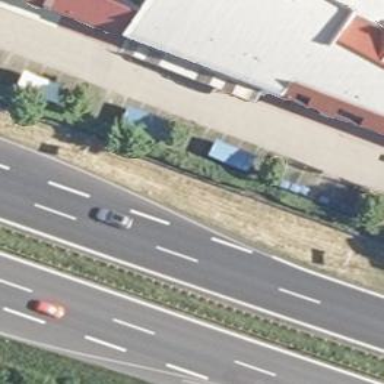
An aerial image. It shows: Asphalt motorway of trunk classification.